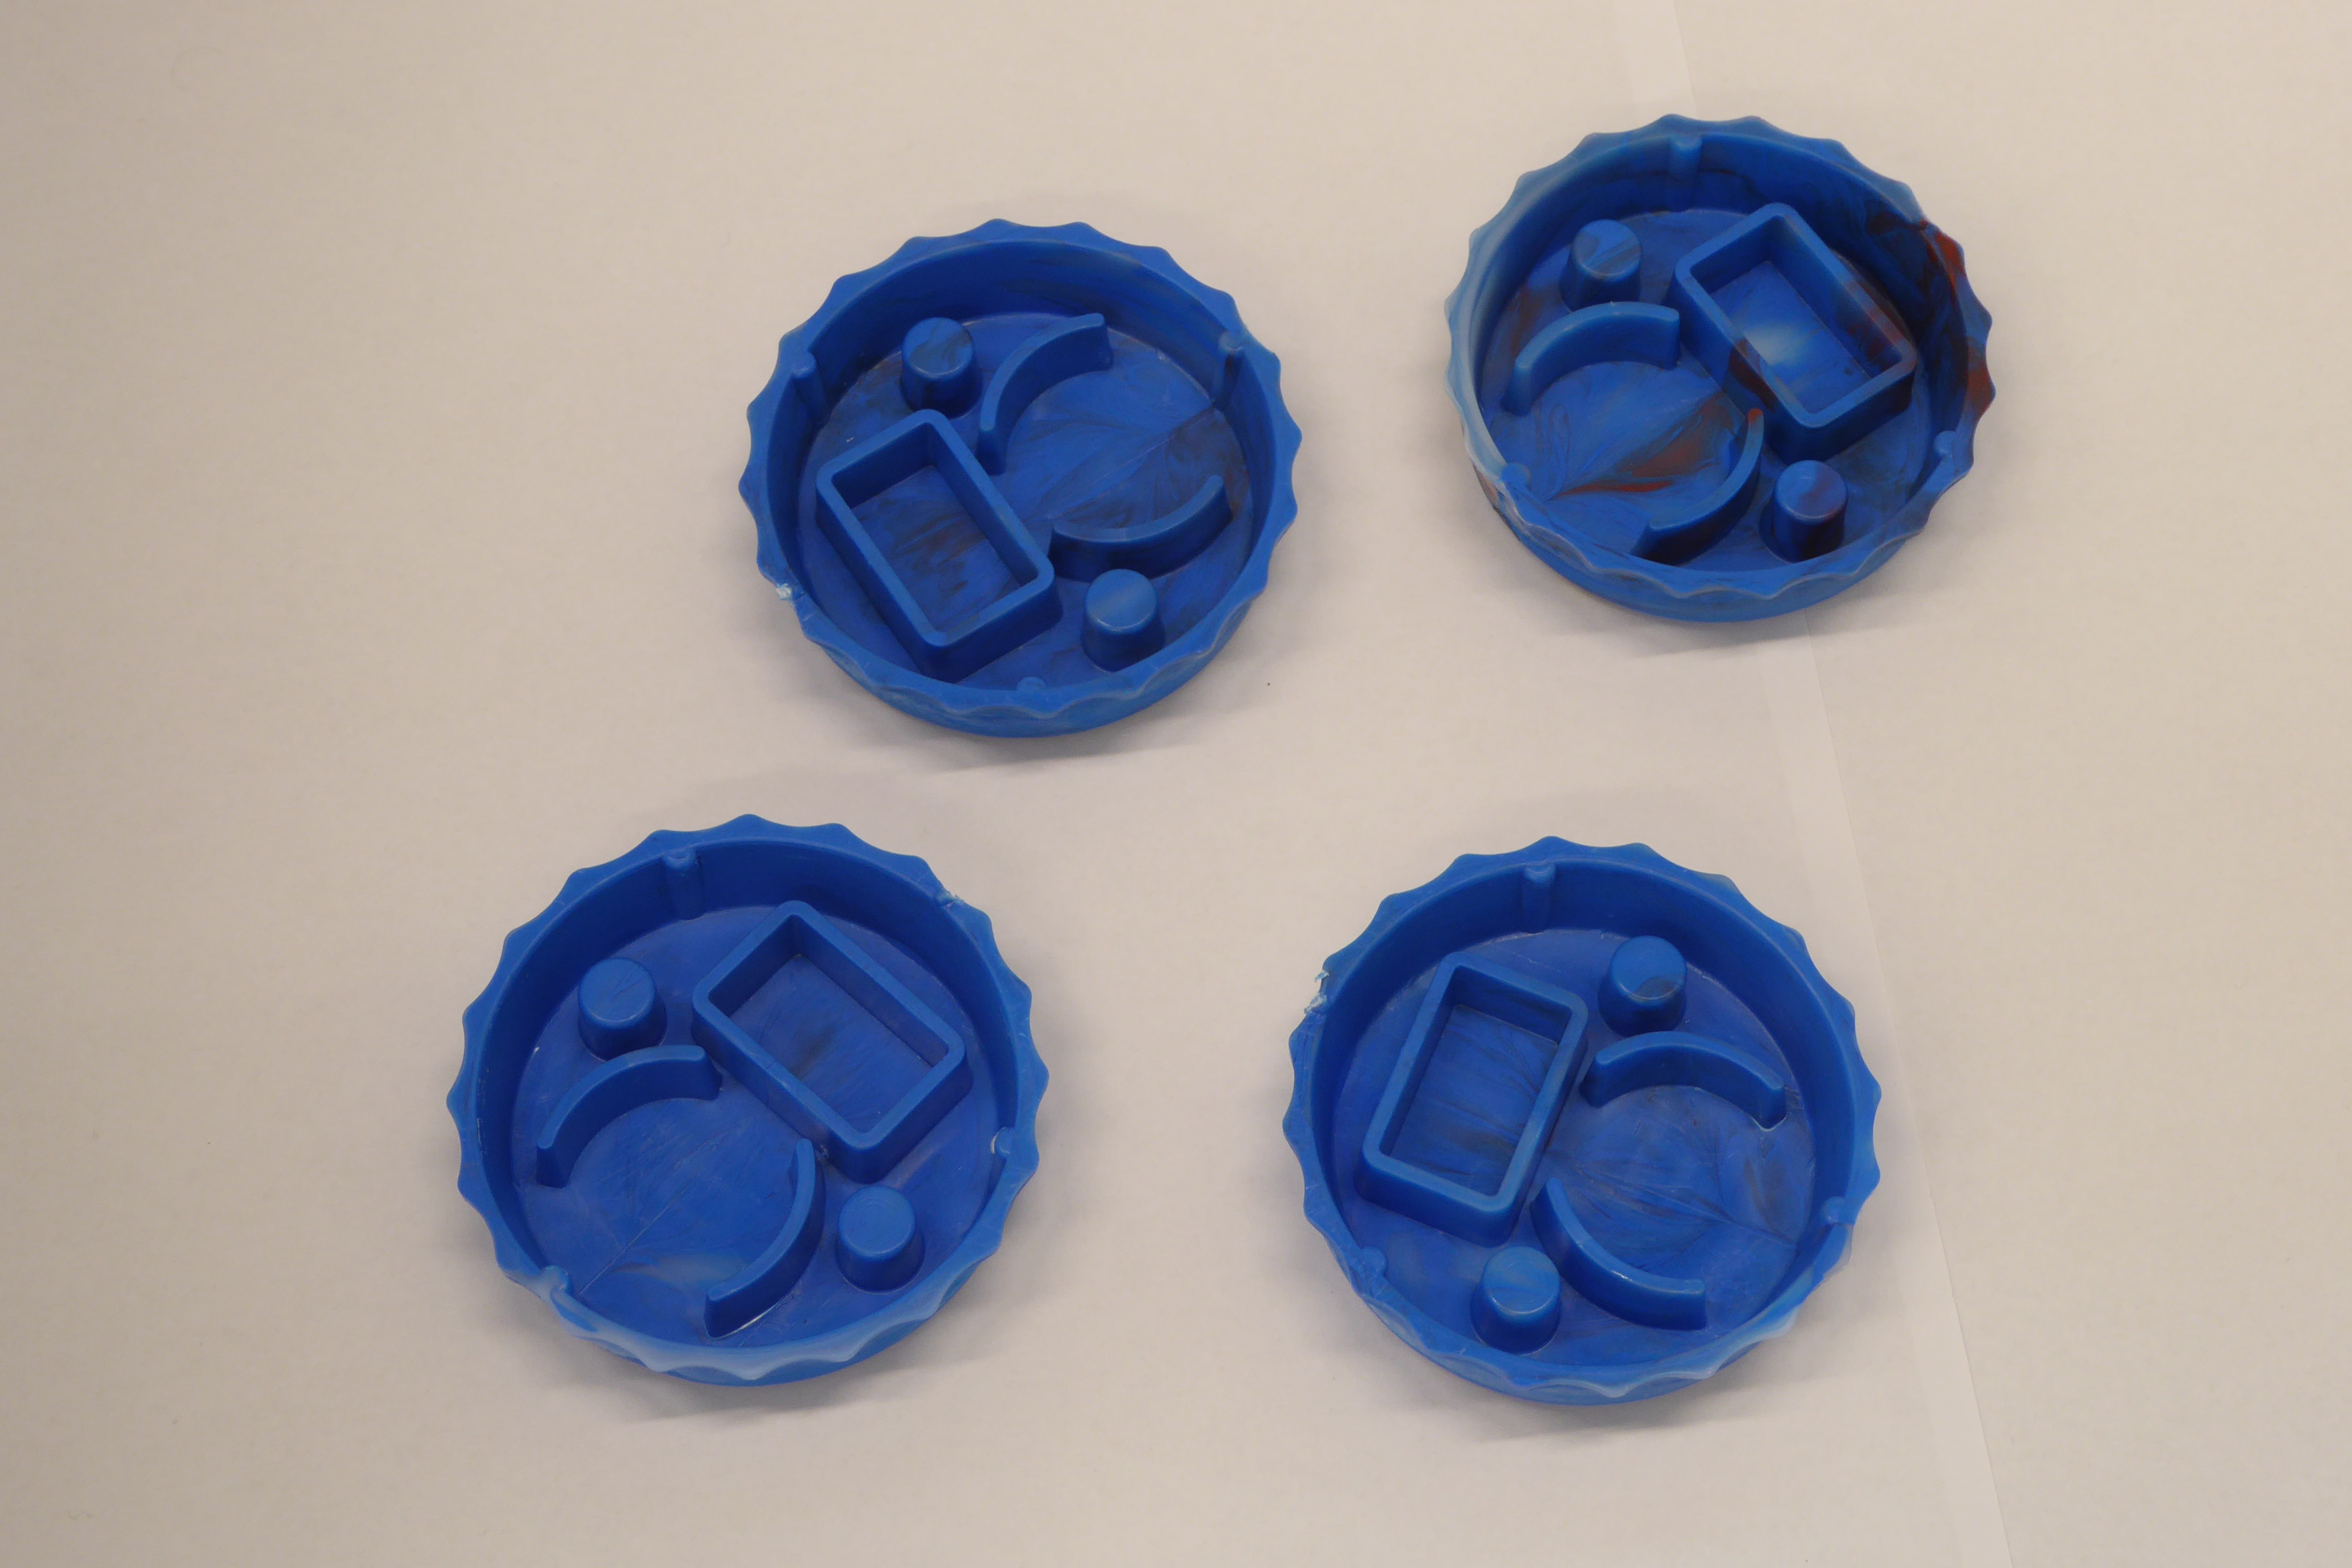
Label: Bottle Opener - Cover